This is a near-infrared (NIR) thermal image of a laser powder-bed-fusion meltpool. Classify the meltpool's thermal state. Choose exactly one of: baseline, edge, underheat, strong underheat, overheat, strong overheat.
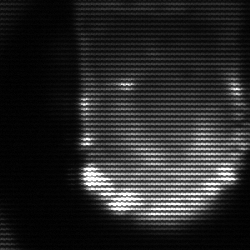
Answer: baseline